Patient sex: F
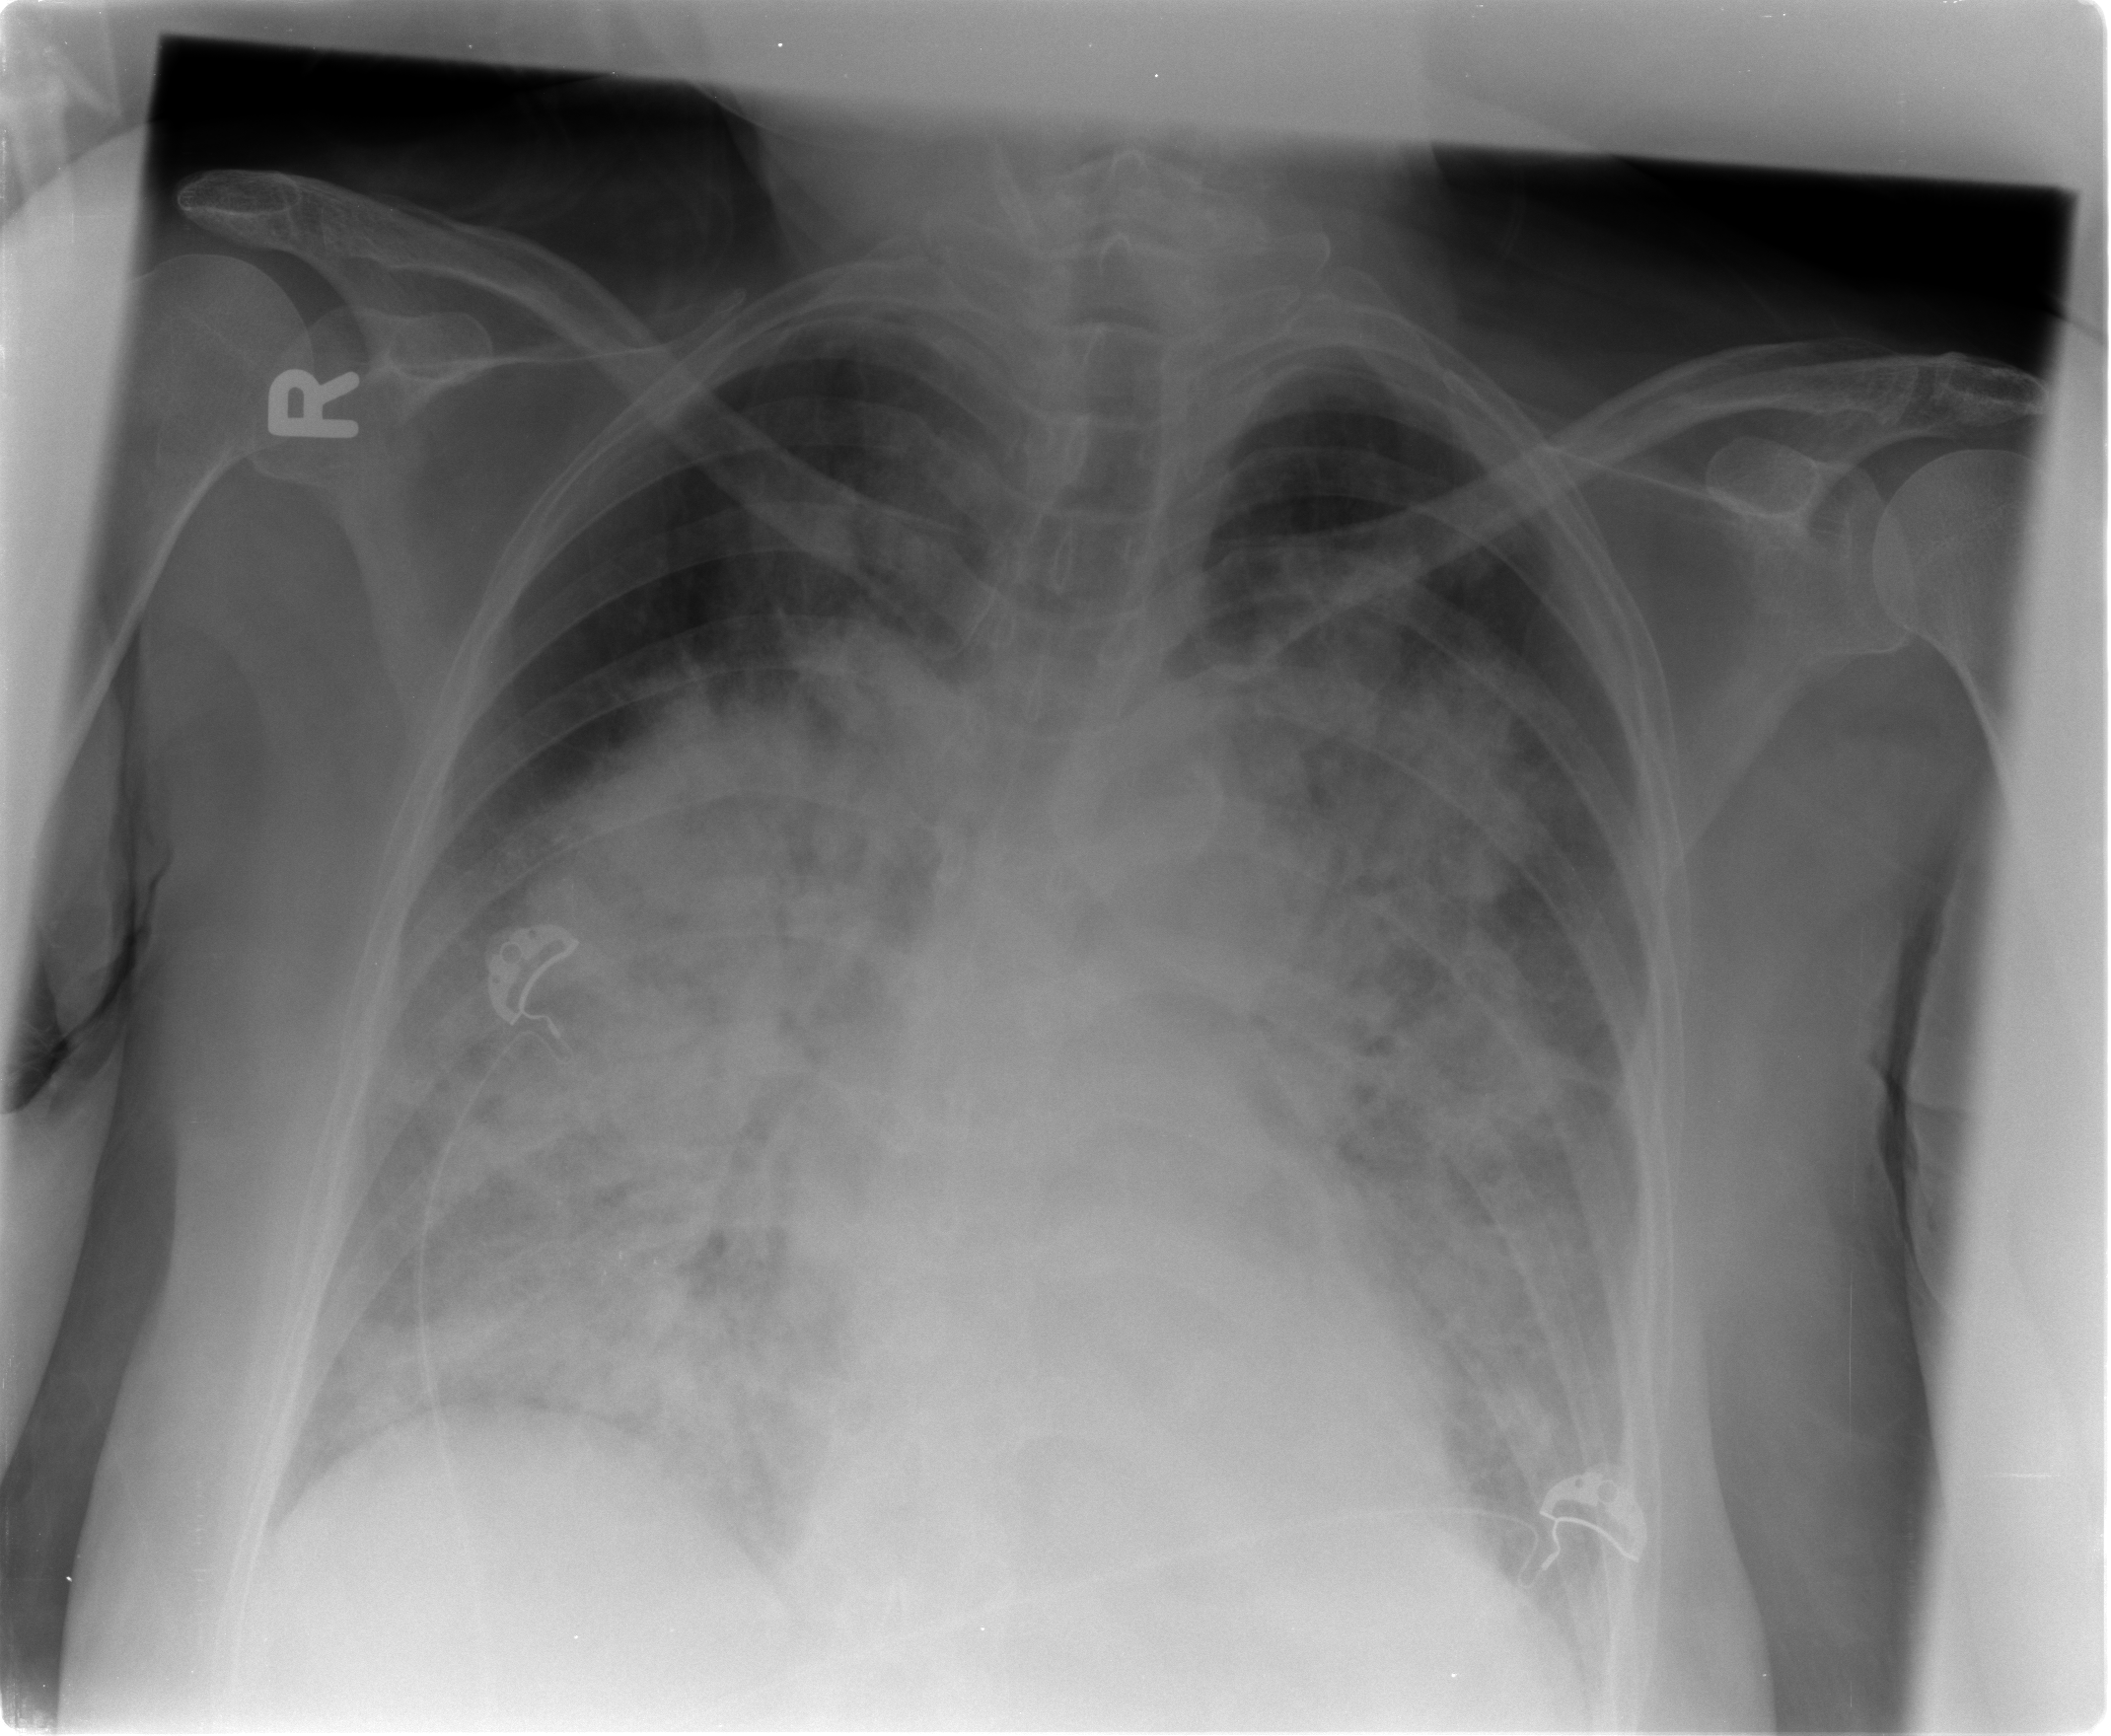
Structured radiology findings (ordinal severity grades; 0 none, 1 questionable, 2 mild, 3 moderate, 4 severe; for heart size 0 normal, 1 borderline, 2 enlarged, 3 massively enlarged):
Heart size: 0
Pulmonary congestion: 3
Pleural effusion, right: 1
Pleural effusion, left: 1
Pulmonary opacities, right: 3
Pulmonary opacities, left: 3
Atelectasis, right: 2
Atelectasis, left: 2